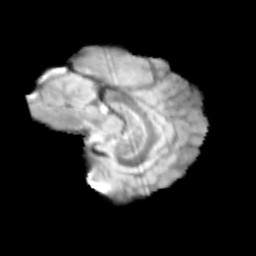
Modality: T2w
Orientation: sagittal
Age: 12
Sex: female
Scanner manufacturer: siemens
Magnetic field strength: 3 T
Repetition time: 3.8 s
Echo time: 0.07 s